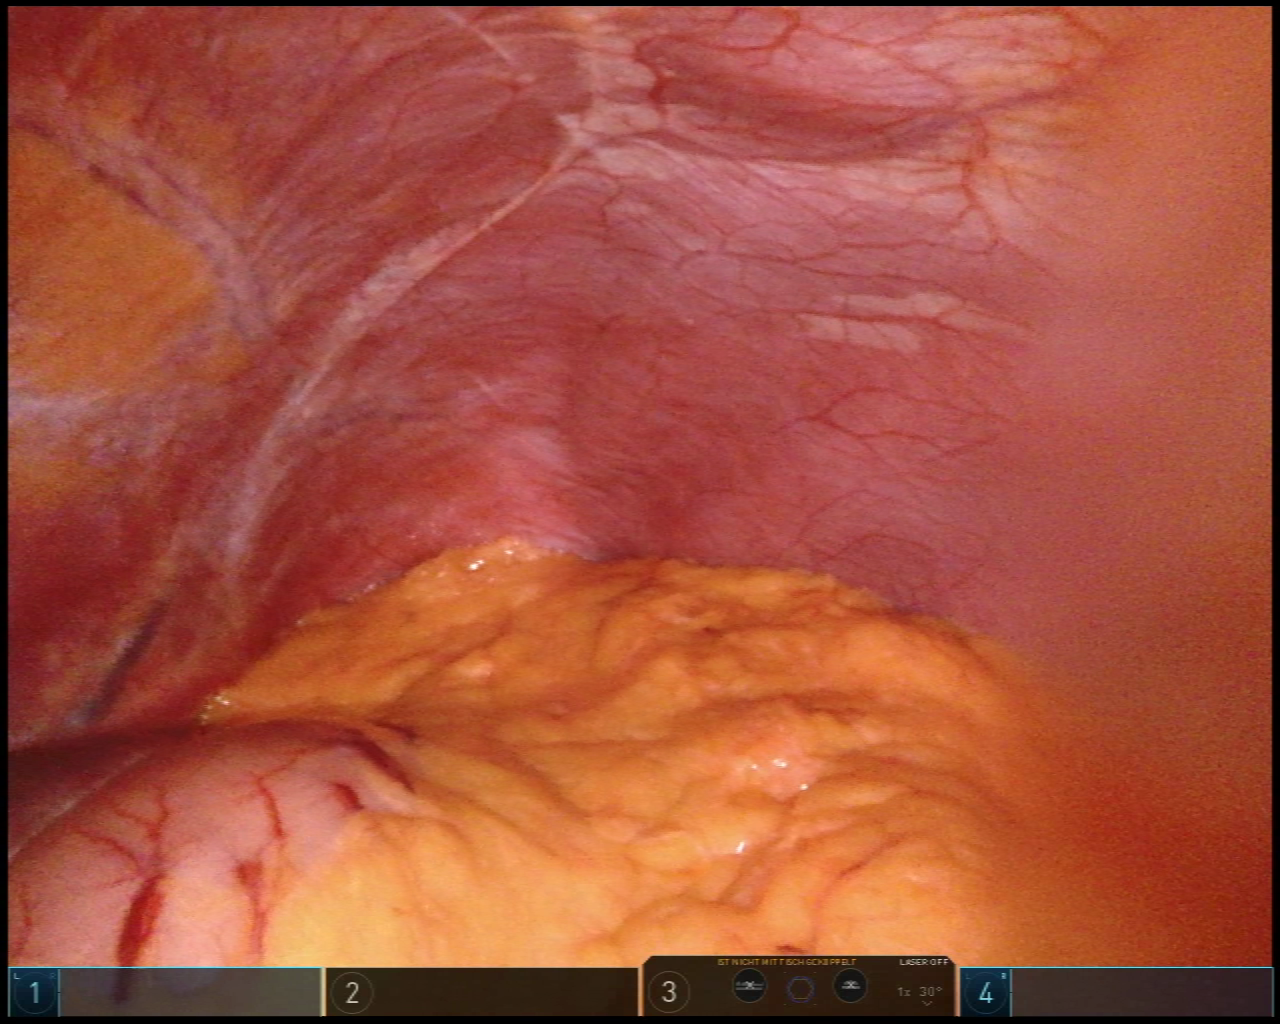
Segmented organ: liver
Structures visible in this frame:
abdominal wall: yes
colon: no
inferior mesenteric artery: no
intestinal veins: no
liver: yes
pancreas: no
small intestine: no
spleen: no
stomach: yes
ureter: no
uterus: no
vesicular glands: no